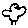
Label: bird